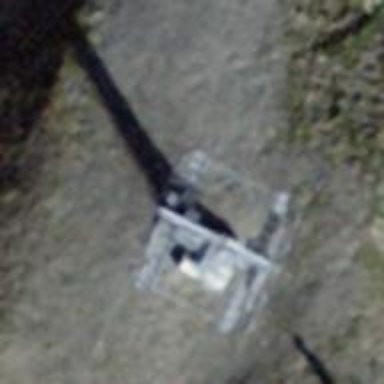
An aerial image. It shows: Pylon used for aerialway.